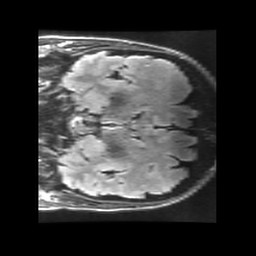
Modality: FLAIR
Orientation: coronal
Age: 69
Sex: female
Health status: healthy
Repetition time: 12 s
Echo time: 0.09782 s